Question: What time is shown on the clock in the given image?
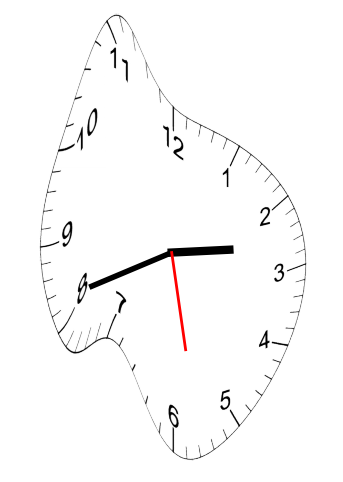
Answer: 02:41:28